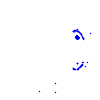
Particle: pion